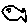
Label: fish